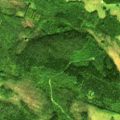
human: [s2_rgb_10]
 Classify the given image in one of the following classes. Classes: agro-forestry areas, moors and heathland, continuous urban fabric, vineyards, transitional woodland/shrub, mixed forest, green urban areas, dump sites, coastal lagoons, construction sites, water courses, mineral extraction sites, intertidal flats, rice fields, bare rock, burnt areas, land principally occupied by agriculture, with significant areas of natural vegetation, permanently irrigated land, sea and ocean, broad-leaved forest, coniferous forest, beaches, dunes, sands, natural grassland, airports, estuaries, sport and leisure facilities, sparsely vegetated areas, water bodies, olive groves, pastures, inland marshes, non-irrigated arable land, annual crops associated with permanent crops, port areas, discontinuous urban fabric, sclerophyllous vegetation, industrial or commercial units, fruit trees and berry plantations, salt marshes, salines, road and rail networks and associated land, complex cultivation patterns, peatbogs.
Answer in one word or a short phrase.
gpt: coniferous forest, mixed forest